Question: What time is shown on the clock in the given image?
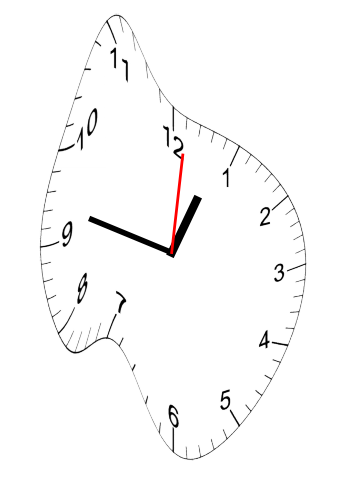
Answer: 12:47:01